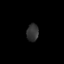
Tissue: lung
Cell type: T cells
Senescence score: 0.2195
Nuclear area (px): 204
Mean DAPI intensity: 50.123